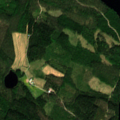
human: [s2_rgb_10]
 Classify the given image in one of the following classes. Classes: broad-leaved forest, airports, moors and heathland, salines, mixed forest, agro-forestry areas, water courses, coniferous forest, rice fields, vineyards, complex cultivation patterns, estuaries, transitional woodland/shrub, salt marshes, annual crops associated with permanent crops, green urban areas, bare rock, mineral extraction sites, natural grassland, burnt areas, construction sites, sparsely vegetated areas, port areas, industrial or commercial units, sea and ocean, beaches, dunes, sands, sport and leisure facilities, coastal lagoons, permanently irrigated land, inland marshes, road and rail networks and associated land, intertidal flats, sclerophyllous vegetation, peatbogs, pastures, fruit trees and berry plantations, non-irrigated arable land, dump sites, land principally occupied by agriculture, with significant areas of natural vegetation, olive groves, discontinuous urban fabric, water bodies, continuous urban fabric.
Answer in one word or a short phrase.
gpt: coniferous forest, mixed forest, transitional woodland/shrub, water bodies